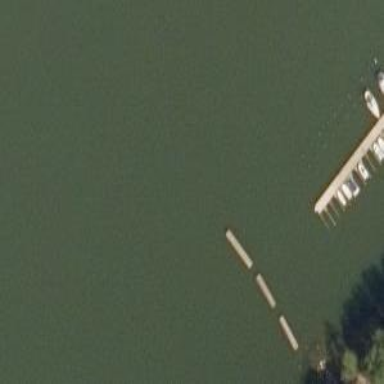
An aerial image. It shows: Breakwater structure.